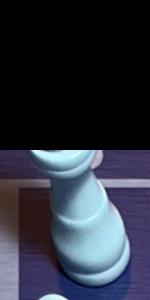
Label: King_White